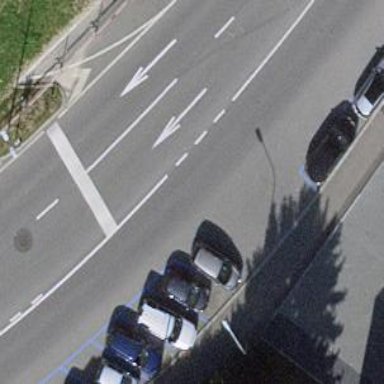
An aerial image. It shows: Street-side parking area.